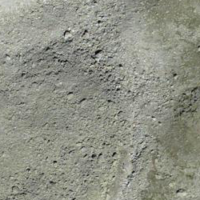
EUNIS habitat code: 48
Species observed at this site:
Ranunculus glacialis